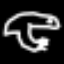
Label: frog